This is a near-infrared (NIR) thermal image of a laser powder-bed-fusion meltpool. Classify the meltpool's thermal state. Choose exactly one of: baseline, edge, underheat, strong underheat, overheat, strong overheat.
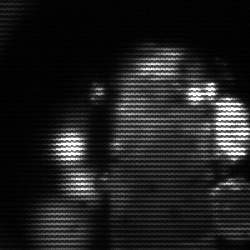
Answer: strong underheat